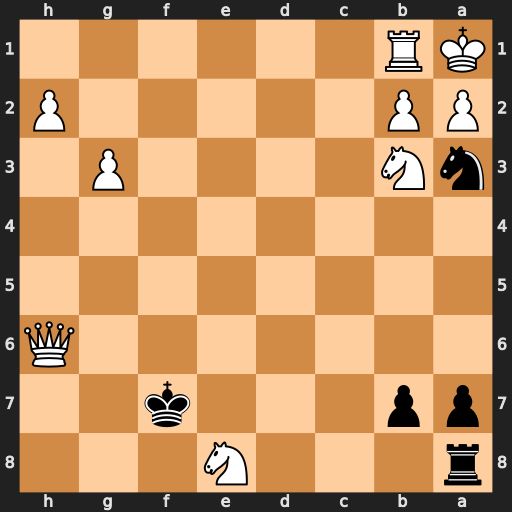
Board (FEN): r3N3/pp3k2/7Q/8/8/nN4P1/PP5P/KR6
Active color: b
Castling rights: -
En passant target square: -
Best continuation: Nc2#